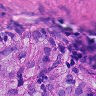
Metastatic tissue present: yes